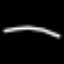
Label: line